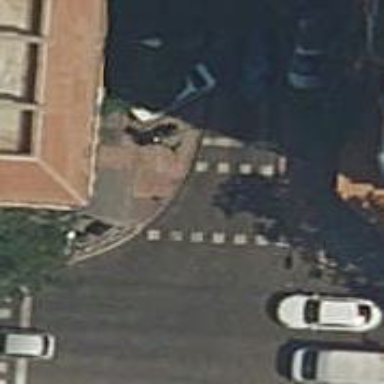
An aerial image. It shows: Crossing on the footway with traffic signals.